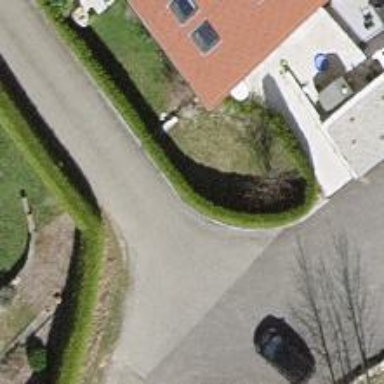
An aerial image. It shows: Hedge barrier.